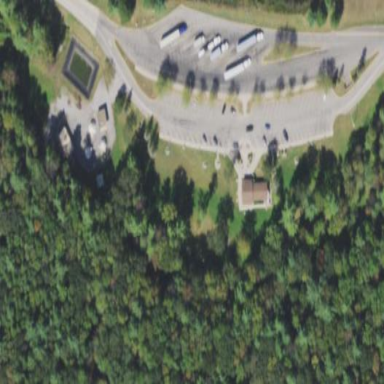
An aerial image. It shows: Rest area along the road.